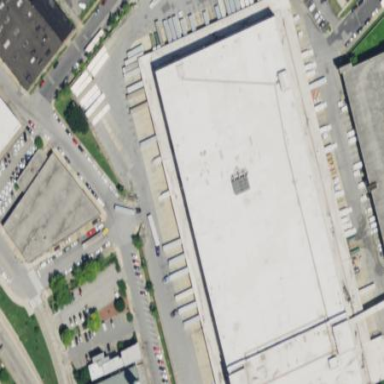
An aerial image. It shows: Post office building.